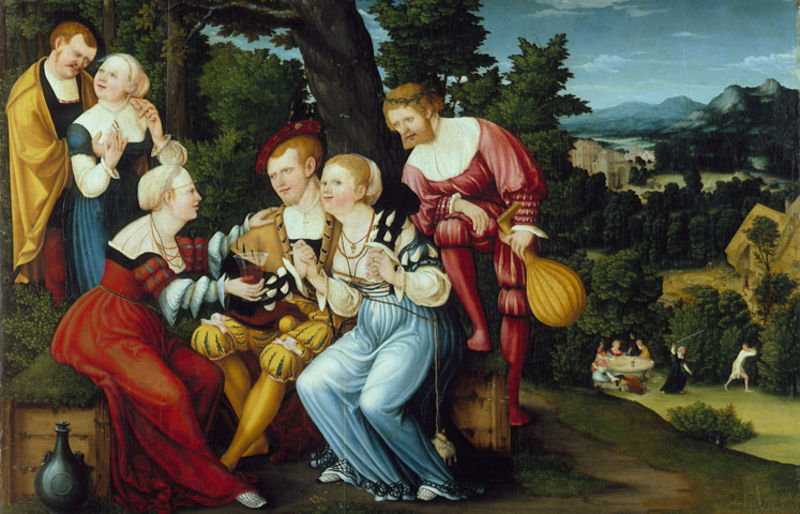
Titel: Der Verlorene Sohn bei den Dirnen
Künstler: Deutscher Meister
Standort: Karlsruhe
Institution: Staatliche Kunsthalle Karlsruhe
Schlagwörter: baum, blau, felsen, gemälde, gruppe, himmel, kampf, mann, meer, wolken, bäume, fluss, frauen, gelb, grün, landschaft, menschen, see, sitzen, stadt, braun, brust, bunt, busen, frau, getränk, glas, hintergrund, hut, kleid, kleider, männer, reden, schmuck, tisch, vordergrund, weiss, ölbild, gebäude, gras, haus, rasen, rot, weg, wiese, fest, gesellschaft, haube, leute, feiern, flasche, gelage, kappe, mütze, trinken, halten, kleidung, instrument, niederlande, erde, hügel, natur, adel, drei, gewänder, paar, personen, musik, musiker, renaissance, wald, anhöhe, bauern, kinder, landleben, sack, stock, krug, kürbis, landschft, liebe, stab, berge, farben, gebirge, naiv, ausflug, picknick, bank, essen, rotwein, wein, weib, weiber, spielen, vergnügen, waldrand, becher, strümpfe, pärchen, ruine, burg, draußen, weinglas, schwert, kiste, treffen, festlich, ritter, liebespaar, barett, krüge, gotisch, anzüglich, schloß, mittelalter, fechten, sieben, fröhlich, himel, hofgesellschaft, höfisch, spiele, laute, piknick, gefäße, vertreiben, vertreibung, spaß, altdeutsch, mittelgrund, bauwerk, paare, picknik, holbein, flasch, minne, flirten, narrativ, kupplerin, flsche, edelleute, tratschen, klamotten, grapschen, l, meer#, schwertkampf, #schmuck, tfrauen, rasenbank, gefääße, tiste, paap, kkiste, näutel, fws